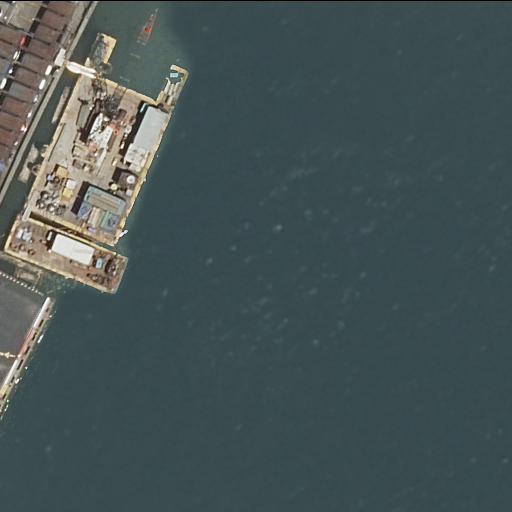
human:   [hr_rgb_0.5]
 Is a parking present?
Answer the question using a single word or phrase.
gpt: yes

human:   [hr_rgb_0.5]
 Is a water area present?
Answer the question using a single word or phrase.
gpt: yes

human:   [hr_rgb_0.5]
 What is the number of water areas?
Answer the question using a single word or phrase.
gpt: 1

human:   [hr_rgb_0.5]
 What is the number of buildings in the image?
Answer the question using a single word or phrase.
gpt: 0

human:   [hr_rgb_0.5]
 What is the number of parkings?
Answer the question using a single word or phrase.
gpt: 1

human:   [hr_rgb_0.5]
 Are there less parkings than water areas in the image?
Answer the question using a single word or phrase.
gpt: no

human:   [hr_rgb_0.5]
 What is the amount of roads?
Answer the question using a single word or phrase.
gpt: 0

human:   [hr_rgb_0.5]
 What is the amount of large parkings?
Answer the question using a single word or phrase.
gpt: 1

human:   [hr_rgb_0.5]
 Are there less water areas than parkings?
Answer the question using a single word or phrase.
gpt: no

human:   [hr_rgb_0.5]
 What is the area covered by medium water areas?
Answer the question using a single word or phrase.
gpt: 0m2

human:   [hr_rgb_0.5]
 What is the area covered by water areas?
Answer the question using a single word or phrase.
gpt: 10059m2

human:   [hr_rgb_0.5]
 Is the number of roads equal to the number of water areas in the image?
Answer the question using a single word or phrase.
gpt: no

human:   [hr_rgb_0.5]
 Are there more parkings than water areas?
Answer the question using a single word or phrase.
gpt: no

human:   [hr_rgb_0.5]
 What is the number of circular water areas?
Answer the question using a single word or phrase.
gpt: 0

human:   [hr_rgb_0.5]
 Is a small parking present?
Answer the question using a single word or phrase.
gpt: no

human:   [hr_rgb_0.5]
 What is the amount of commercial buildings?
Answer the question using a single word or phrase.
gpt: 0

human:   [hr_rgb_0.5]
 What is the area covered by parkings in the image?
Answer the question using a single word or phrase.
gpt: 867m2

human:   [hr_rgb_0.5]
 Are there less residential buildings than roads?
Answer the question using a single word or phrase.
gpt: no

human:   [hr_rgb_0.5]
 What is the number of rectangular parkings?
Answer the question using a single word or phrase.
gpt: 1

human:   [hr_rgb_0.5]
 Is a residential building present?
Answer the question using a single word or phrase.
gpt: no

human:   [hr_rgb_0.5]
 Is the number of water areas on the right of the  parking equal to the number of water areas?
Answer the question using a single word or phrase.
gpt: yes

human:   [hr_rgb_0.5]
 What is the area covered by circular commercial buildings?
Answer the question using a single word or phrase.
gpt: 0m2

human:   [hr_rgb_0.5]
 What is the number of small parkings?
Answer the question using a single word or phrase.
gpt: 0

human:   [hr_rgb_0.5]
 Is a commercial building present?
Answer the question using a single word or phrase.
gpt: no

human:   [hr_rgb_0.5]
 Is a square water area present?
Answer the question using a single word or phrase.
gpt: no

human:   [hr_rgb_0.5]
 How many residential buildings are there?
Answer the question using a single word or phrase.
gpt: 0

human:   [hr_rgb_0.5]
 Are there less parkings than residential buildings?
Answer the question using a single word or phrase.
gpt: no

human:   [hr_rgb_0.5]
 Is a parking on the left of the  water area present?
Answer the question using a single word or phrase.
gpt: yes

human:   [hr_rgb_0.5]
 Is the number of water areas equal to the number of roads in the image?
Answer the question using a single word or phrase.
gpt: no

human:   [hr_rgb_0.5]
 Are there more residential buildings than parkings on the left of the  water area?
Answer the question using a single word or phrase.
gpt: no

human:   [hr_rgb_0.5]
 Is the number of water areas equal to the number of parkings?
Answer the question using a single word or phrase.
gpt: yes

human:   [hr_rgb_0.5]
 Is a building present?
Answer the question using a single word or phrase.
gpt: no

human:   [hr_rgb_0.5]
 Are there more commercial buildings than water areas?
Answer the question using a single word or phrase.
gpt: no

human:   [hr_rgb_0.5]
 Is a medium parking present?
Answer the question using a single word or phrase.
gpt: no

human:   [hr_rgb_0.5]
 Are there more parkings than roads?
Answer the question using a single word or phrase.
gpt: yes

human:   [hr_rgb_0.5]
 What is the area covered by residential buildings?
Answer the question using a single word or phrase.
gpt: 0m2

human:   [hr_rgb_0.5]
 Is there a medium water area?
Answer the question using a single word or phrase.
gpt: no

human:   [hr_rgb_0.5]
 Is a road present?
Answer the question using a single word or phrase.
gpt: no

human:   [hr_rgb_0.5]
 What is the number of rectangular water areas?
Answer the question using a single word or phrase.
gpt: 0

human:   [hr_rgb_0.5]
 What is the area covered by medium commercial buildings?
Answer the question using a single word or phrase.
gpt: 0m2

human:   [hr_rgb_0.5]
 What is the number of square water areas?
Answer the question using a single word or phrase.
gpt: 0

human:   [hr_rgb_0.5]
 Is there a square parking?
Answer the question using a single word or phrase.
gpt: no

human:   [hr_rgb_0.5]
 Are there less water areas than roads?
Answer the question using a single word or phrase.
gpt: no

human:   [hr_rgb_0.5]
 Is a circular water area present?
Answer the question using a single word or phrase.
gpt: no

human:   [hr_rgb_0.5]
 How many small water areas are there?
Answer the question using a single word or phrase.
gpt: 0

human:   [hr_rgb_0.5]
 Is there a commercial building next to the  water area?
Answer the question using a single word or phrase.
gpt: no

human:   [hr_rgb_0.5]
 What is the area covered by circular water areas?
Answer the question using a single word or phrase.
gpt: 0m2

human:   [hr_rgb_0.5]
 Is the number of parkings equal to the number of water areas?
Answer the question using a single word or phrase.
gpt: yes

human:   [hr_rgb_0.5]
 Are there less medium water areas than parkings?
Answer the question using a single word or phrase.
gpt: yes

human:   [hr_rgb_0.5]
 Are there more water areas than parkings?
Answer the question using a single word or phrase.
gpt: no

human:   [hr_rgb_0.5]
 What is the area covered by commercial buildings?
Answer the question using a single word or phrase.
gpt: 0m2

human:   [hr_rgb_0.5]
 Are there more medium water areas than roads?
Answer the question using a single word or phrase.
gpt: no

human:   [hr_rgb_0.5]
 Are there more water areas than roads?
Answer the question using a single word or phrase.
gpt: yes

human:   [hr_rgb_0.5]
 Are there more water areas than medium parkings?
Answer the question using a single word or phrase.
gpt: yes

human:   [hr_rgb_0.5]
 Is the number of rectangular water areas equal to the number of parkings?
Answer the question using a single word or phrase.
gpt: no

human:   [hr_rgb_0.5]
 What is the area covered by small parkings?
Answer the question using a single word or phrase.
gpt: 0m2

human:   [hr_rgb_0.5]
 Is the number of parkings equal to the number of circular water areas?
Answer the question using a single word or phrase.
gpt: no

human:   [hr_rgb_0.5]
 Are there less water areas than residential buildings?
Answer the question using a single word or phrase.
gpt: no

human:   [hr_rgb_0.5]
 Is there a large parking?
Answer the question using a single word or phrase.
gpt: yes

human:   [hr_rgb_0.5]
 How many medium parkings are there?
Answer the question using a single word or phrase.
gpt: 0

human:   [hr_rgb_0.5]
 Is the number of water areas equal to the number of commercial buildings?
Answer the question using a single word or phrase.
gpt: no

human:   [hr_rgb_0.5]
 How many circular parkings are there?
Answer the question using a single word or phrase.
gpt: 0

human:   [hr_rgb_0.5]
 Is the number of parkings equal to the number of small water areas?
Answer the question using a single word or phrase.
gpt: no

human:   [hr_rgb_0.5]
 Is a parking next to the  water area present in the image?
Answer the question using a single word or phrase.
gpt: yes